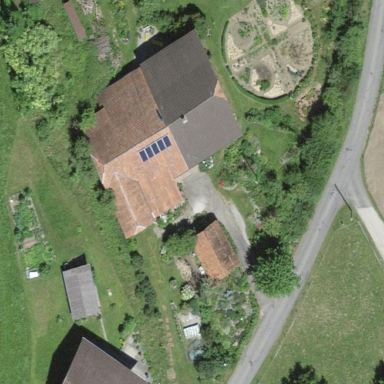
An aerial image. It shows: Farm building.